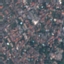
Label: Residential